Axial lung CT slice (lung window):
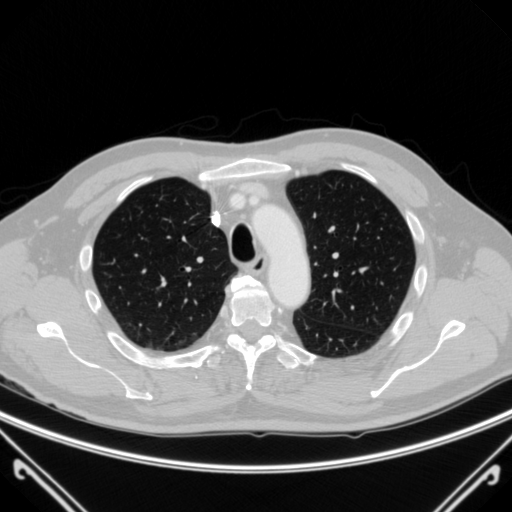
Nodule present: no